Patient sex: M
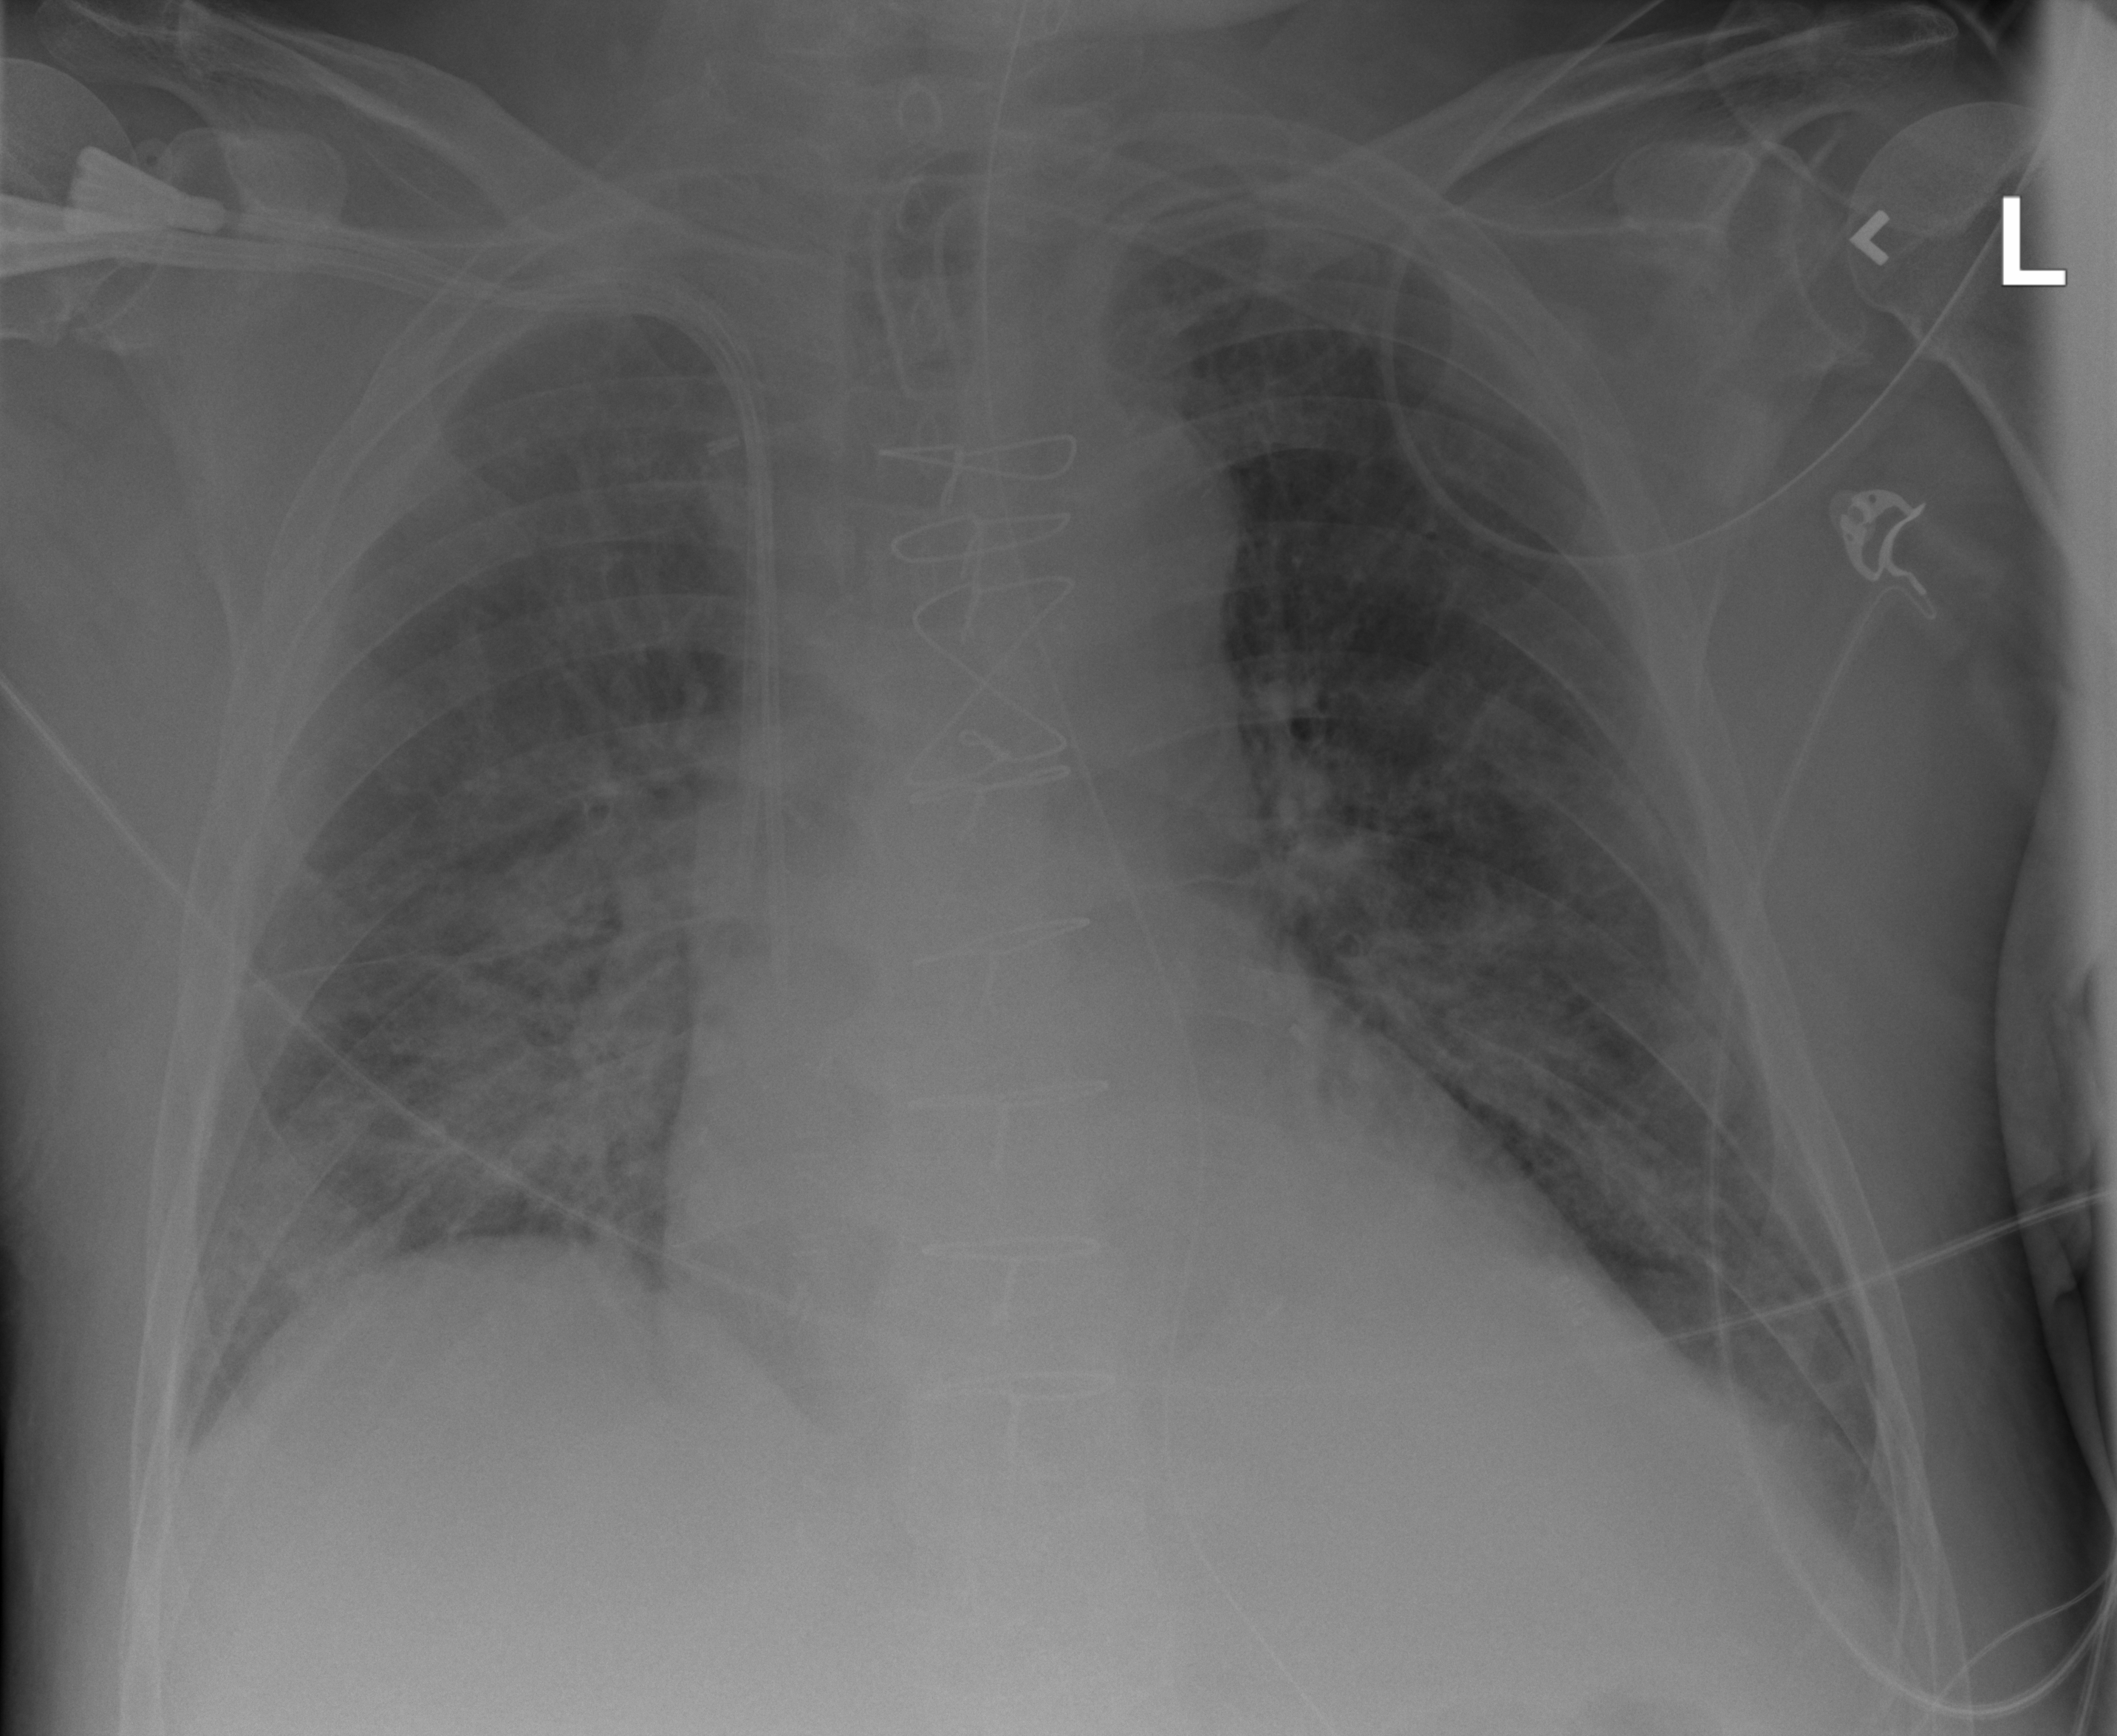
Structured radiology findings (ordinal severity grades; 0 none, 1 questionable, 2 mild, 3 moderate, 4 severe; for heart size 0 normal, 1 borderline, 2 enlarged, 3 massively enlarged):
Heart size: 2
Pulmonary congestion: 2
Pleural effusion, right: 2
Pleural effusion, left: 1
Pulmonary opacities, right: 3
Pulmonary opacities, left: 2
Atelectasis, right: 3
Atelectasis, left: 2